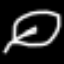
Label: leaf